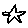
Label: star